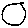
Label: moon